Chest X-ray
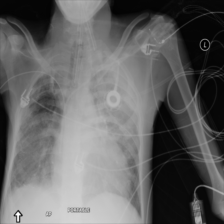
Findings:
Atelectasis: negative
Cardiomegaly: negative
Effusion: negative
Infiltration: positive
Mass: positive
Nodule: negative
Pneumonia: negative
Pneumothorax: negative
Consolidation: negative
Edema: negative
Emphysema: negative
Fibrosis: negative
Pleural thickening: negative
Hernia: negative